Interaction volume radius: 10 \u00c5
Interaction volume height: 15 \u00c5
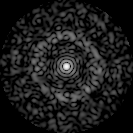
Disorder parameter: 0.8484